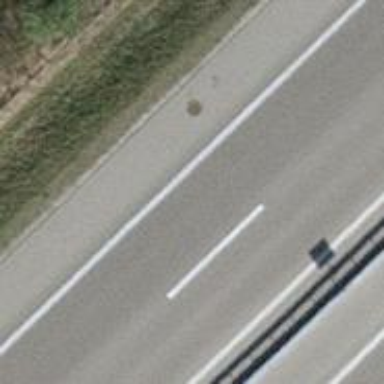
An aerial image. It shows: Motorway.